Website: bh-photo
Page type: address-validator
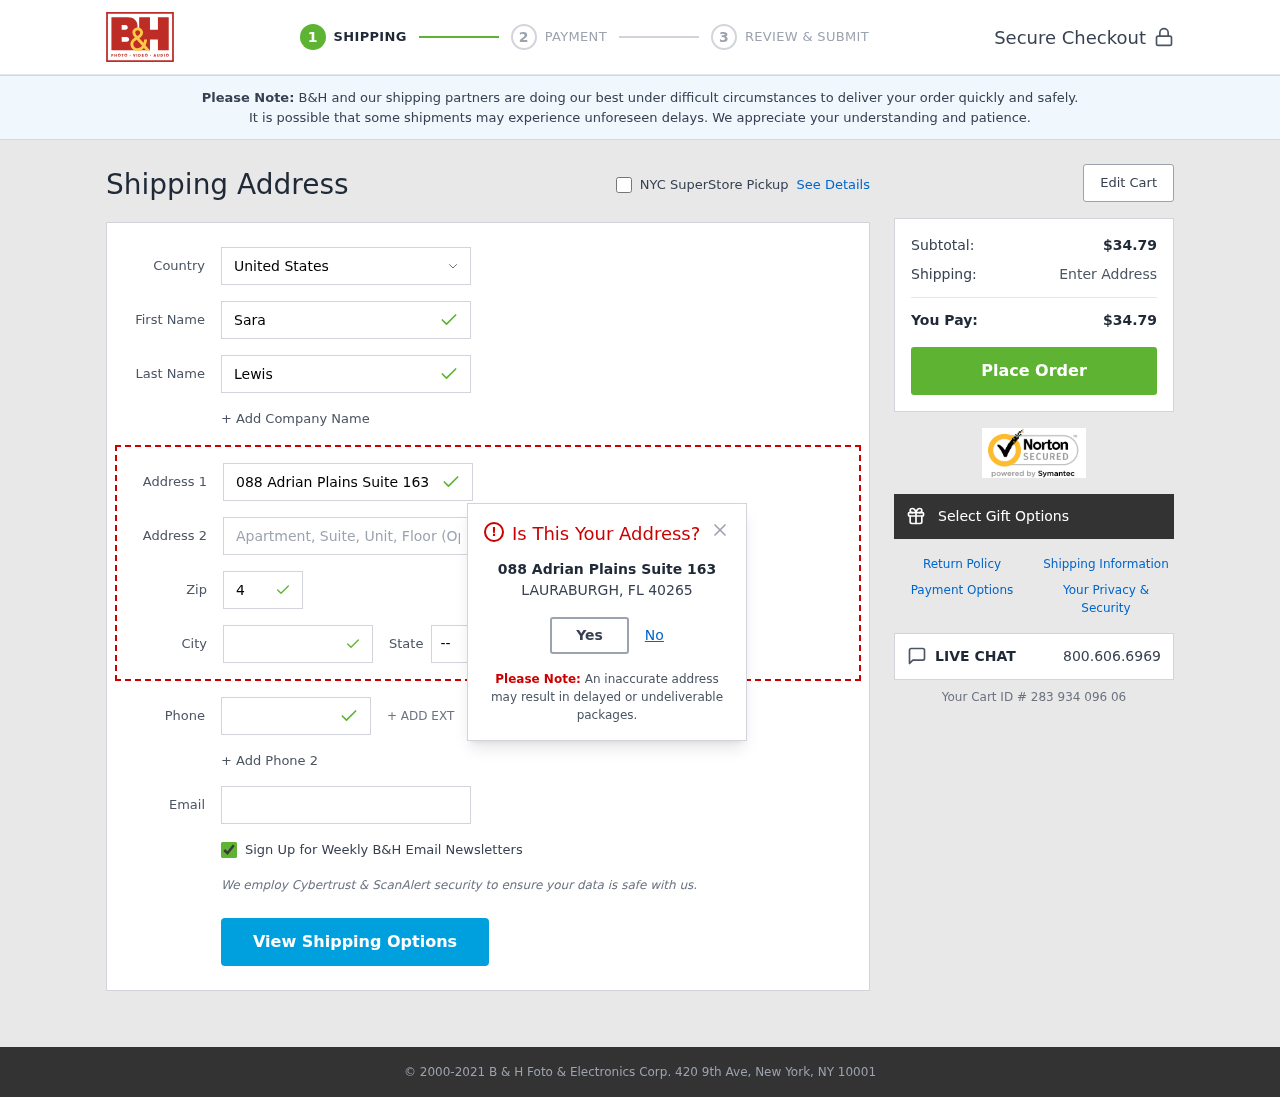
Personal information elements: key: PII_CITY
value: Lauraburgh
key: PII_COUNTRY
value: United States
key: PII_EMAIL
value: sara_lewis@hotmail.com
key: PII_FIRSTNAME
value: Sara
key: PII_LASTNAME
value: Lewis
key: PII_PHONE
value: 5615332647
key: PII_POSTCODE
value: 40265
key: PII_STATE_ABBR
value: FL
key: PII_STREET
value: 088 Adrian Plains Suite 163
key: PII_CITY_MODAL
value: LAURABURGH
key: PII_POSTCODE_FULL
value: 40265
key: PII_POSTCODE_NUMERIC
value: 40265
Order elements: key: ORDER_SUBTOTAL
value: $34.79
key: ORDER_TOTAL
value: $34.79
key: ORDER_ID
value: Your Cart ID # 283 934 096 06